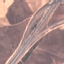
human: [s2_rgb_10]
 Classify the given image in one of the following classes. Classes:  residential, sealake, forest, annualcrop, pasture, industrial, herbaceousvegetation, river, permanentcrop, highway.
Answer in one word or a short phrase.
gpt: Highway